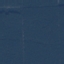
Land use / land cover: Forest